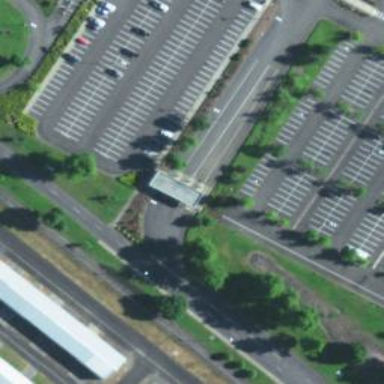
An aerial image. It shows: Parking space is available.